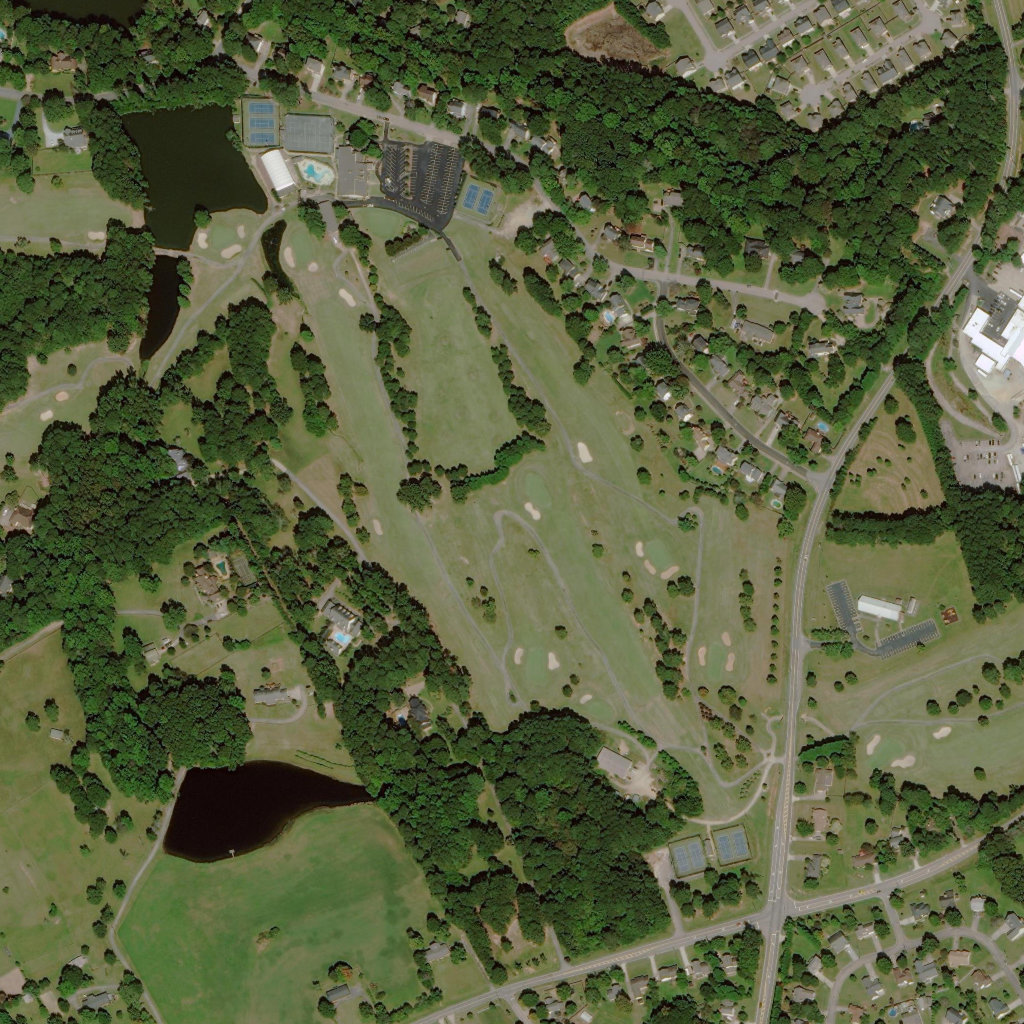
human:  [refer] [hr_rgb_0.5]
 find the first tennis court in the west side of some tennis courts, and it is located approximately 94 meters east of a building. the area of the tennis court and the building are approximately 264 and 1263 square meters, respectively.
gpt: <box>[[45, 17, 46, 20, 0]]</box>